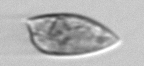
Label: Prorocentrum_dentatum